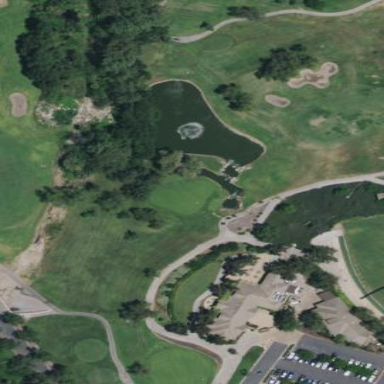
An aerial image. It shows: Water hazard on golf course. The hazard is natural water feature.